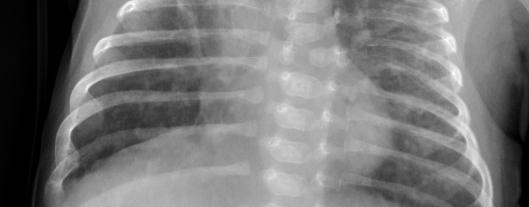
Diagnosis: PNEUMONIA